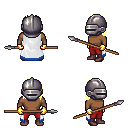
a pixel art fantasy rpg character, male body template, human, dark skin, white trimmed cape, red pants, gold long bangs hairstyle, metal helm, gold gloves, maroon shoes, spear, four views (front, back, left, right), 2x2 character sprite sheet, small pixel art, hard edges, no anti-aliasing